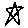
Label: star